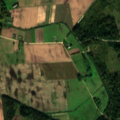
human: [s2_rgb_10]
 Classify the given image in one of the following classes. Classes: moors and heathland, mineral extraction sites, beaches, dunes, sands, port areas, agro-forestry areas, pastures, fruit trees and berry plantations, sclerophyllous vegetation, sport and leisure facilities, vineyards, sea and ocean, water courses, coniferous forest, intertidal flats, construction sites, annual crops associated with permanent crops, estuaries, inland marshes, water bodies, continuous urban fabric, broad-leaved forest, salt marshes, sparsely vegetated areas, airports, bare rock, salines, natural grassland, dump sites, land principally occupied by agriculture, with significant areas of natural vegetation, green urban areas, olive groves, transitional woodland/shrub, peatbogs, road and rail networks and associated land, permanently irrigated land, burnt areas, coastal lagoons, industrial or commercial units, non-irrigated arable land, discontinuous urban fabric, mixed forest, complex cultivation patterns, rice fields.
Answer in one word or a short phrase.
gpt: non-irrigated arable land, complex cultivation patterns, mixed forest